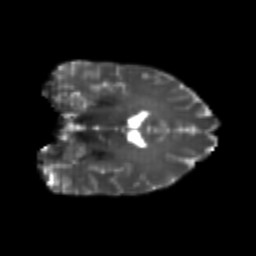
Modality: T2w
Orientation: coronal
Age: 25
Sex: female
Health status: healthy
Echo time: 0.074 s